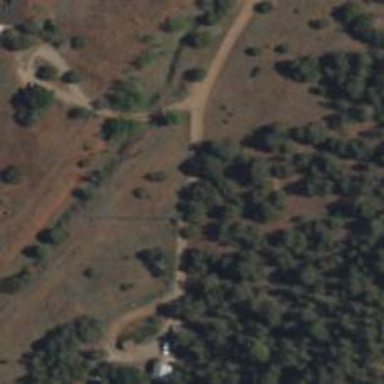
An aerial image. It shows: Driveway leading to service road.